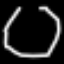
Label: octagon